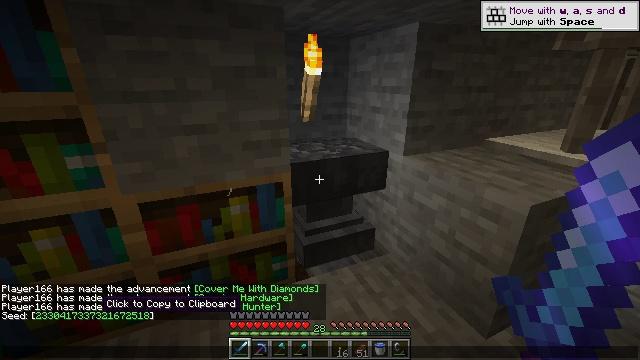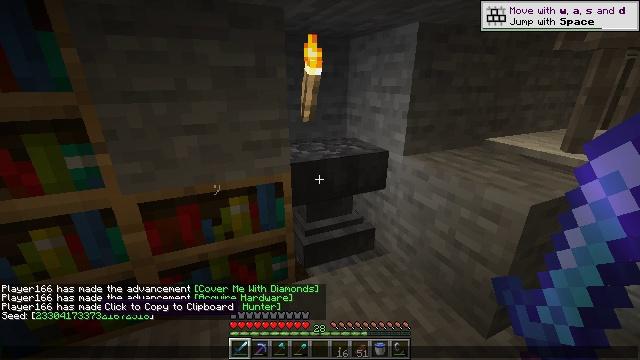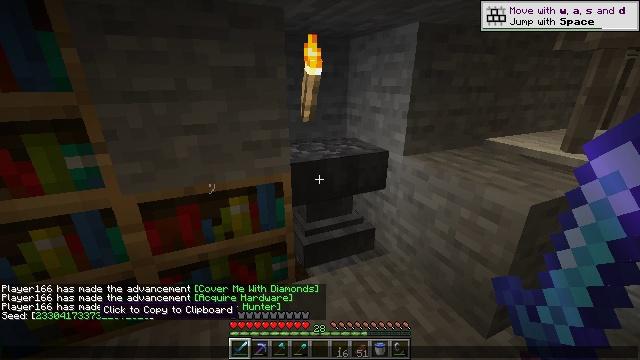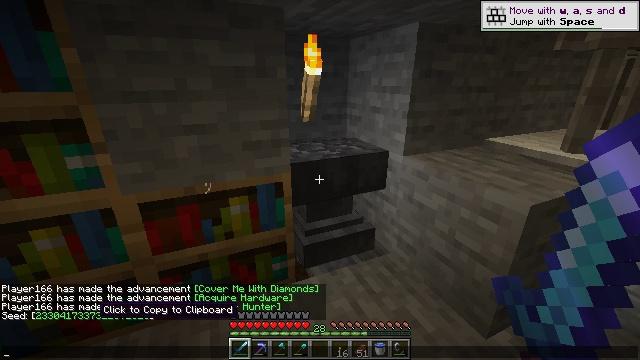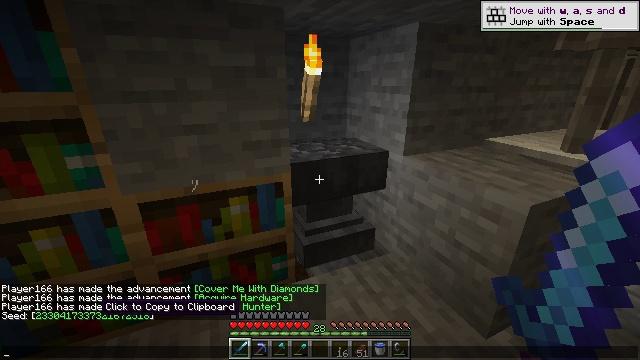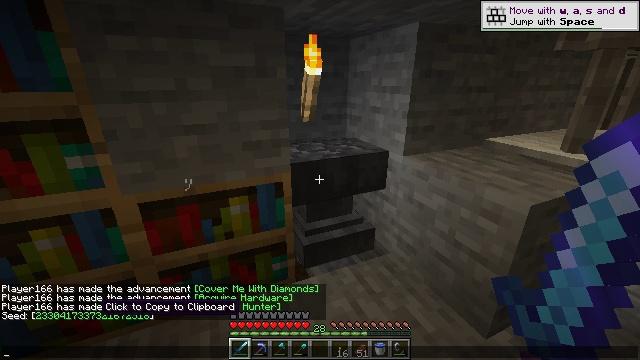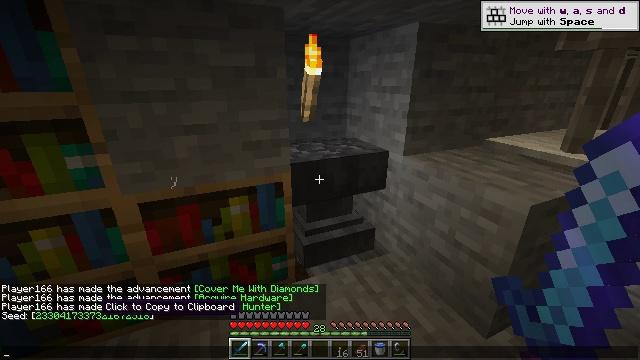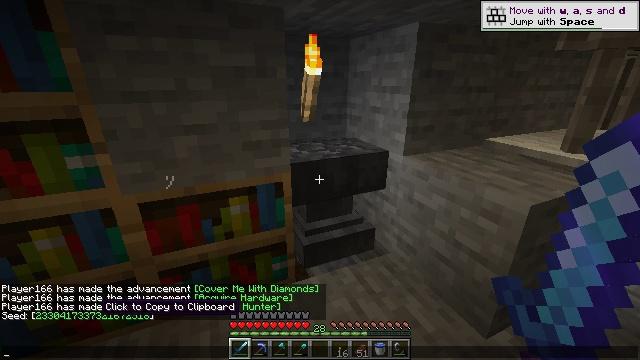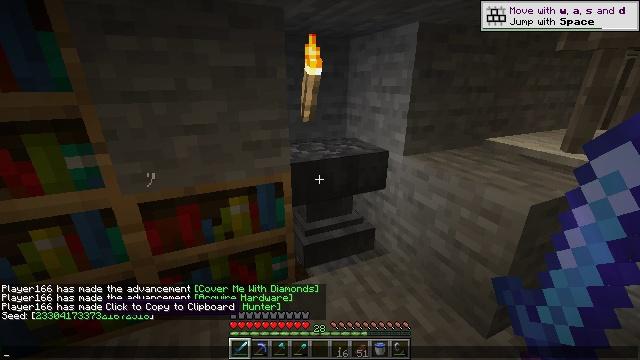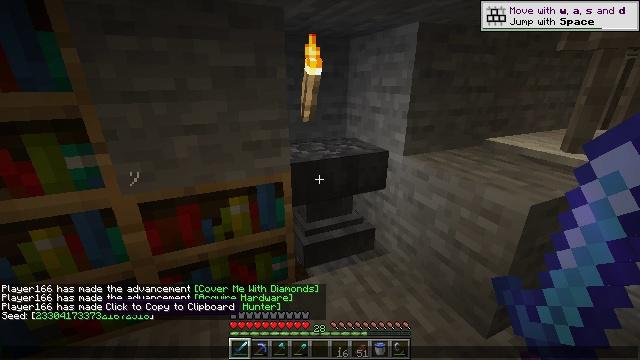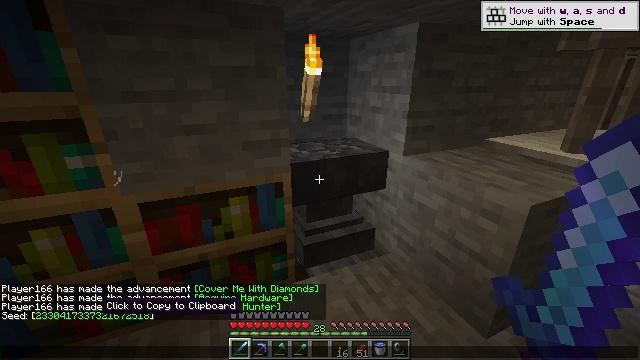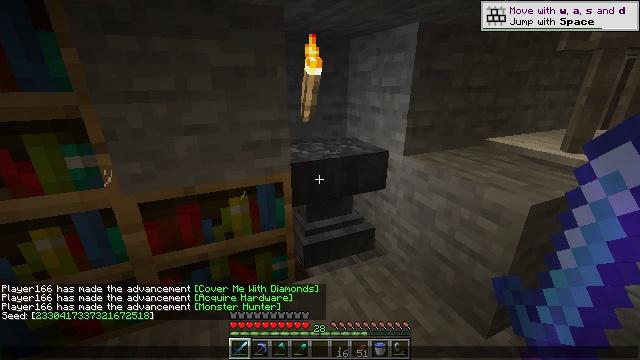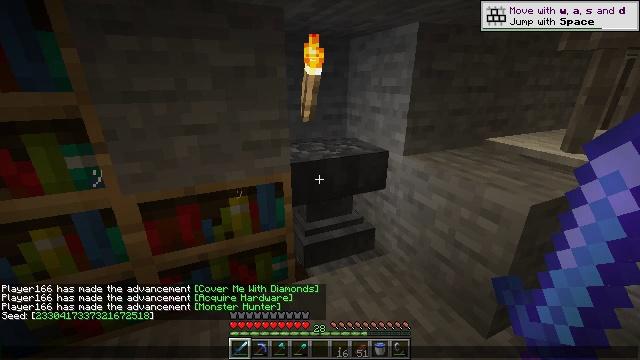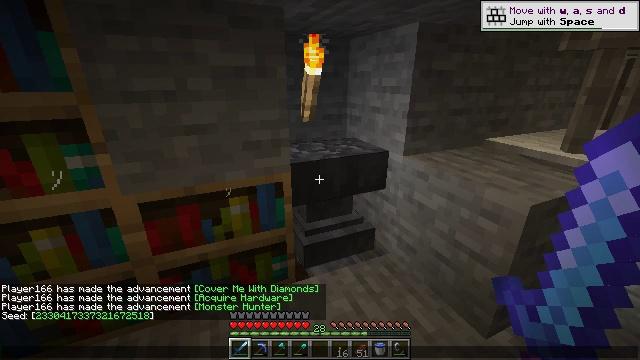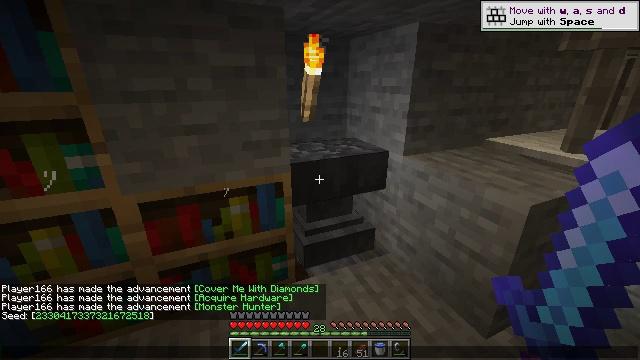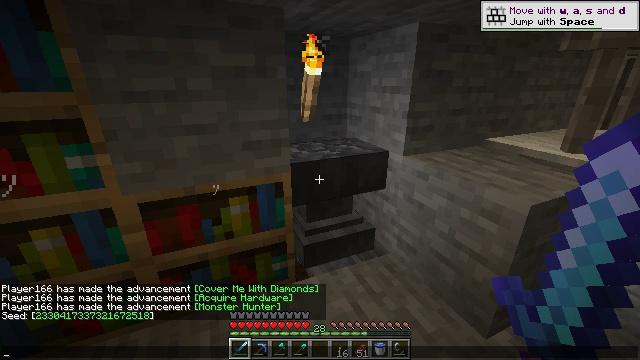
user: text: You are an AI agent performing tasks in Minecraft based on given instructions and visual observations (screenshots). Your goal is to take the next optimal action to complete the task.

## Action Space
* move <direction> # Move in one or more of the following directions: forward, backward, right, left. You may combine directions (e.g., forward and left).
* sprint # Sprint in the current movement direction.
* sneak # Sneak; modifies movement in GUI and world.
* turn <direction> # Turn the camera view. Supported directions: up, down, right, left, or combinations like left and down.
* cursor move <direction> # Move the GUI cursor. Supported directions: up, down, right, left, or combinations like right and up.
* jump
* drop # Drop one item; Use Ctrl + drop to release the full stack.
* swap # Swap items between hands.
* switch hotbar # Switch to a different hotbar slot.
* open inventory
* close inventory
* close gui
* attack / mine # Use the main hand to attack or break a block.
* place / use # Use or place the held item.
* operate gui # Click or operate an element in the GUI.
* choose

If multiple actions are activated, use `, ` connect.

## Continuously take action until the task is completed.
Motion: motion action
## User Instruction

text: Hunt the skeleton.
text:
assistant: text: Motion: no_op
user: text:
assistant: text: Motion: no_op
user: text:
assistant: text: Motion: no_op
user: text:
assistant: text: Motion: no_op
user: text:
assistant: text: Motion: attack / mine
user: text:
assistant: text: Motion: attack / mine
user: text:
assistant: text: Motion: attack / mine
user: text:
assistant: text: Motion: no_op
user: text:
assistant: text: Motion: no_op
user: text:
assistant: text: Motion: no_op
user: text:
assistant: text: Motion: turn up
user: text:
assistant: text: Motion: turn left and up
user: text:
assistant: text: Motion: no_op
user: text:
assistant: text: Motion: no_op
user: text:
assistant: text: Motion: no_op
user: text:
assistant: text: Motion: no_op
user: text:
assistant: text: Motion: no_op
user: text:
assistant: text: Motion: no_op
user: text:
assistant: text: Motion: no_op
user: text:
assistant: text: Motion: no_op
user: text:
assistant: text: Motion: no_op
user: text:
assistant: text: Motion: no_op
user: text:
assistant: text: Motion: no_op
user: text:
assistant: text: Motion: no_op
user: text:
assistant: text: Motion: no_op
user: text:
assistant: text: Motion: no_op
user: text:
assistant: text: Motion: no_op
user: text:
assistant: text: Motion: no_op
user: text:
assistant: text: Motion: no_op
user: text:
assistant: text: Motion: no_op